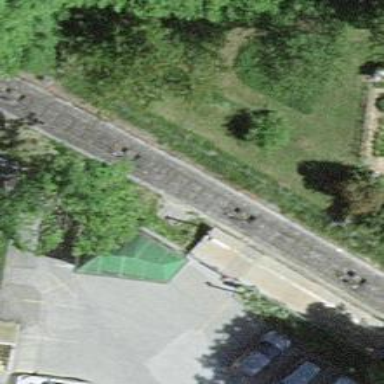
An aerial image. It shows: Halt railway station with platform for public transport.